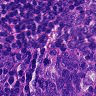
Metastatic tissue present: no